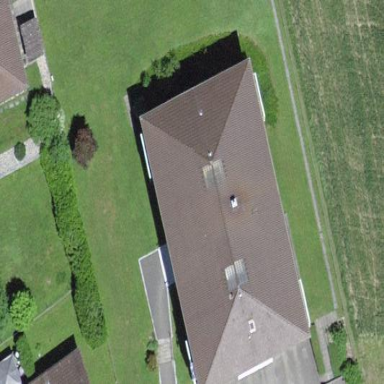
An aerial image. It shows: Residential building.